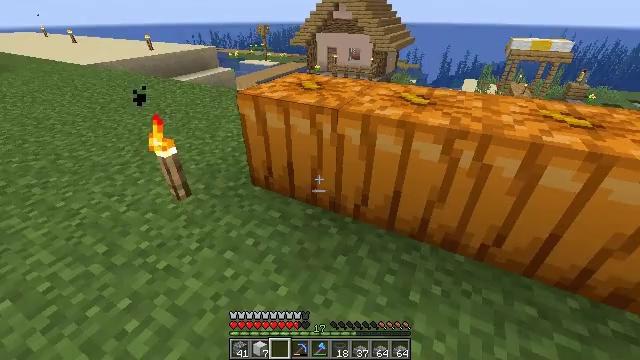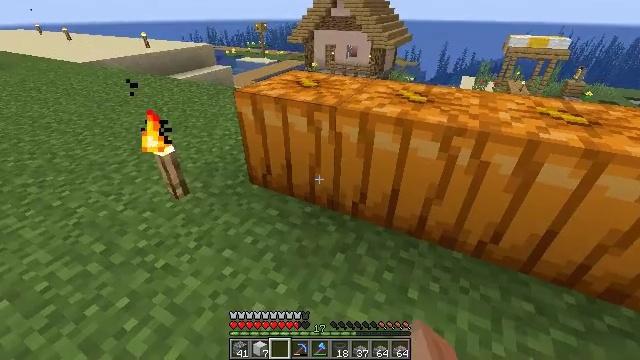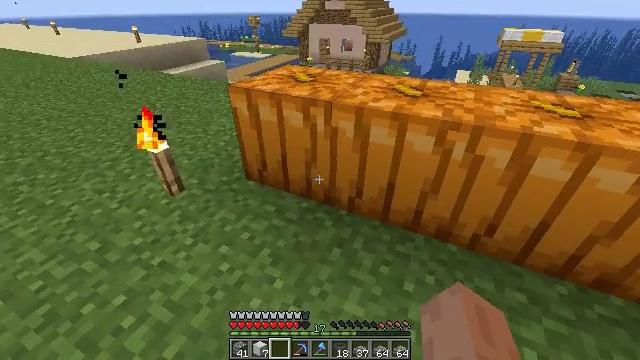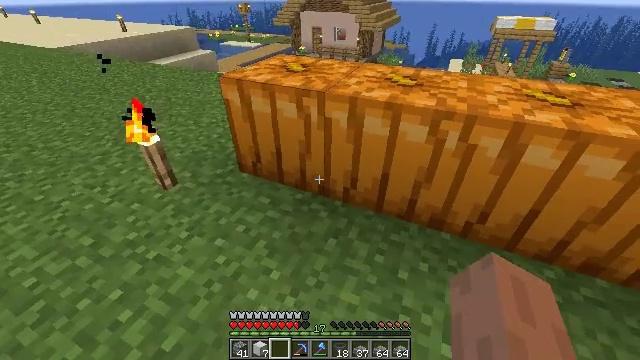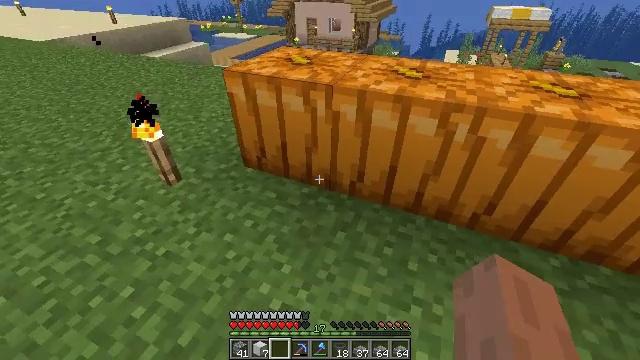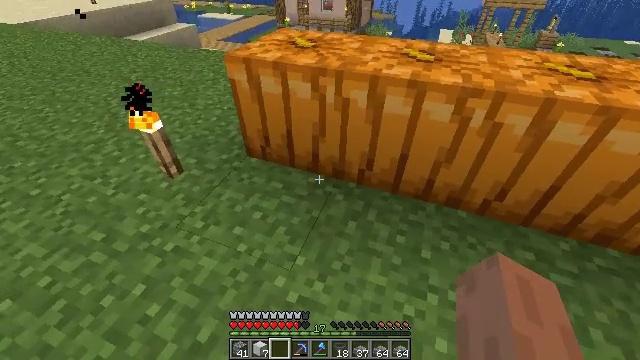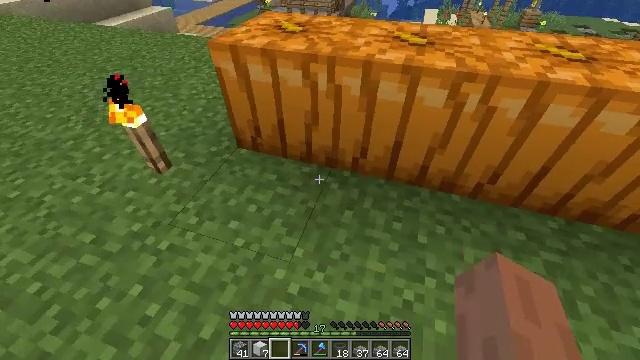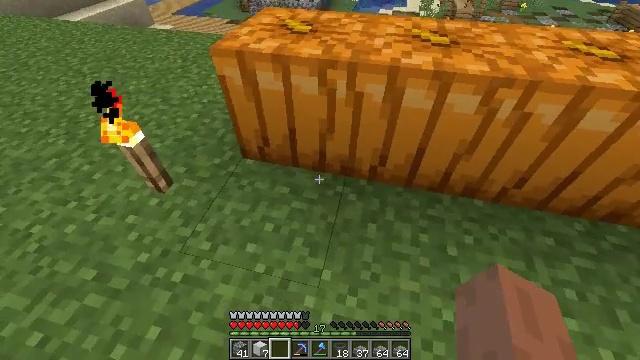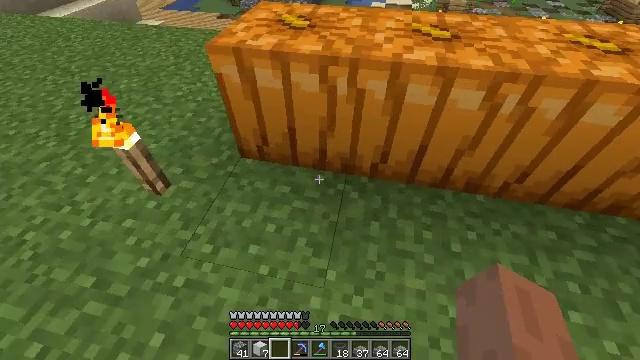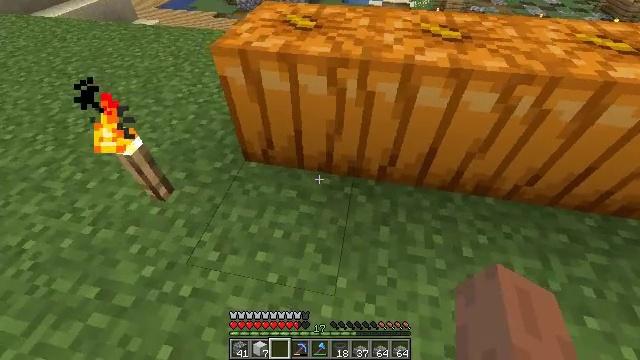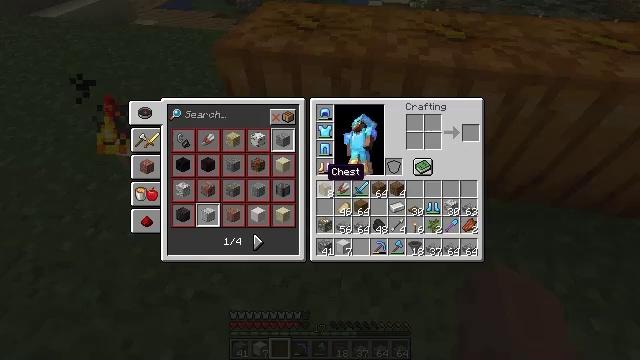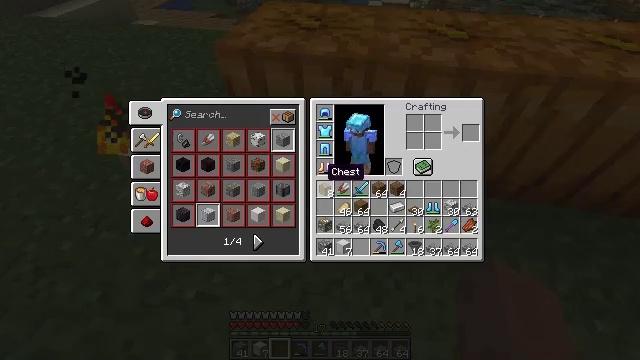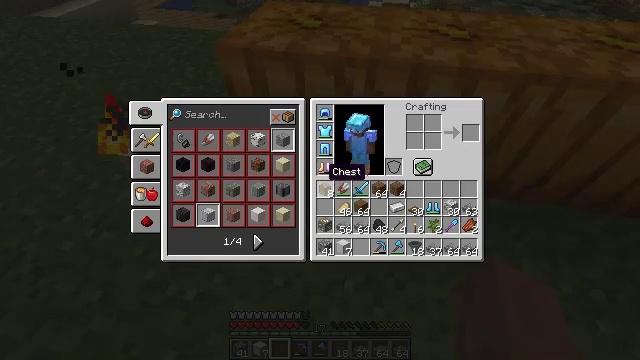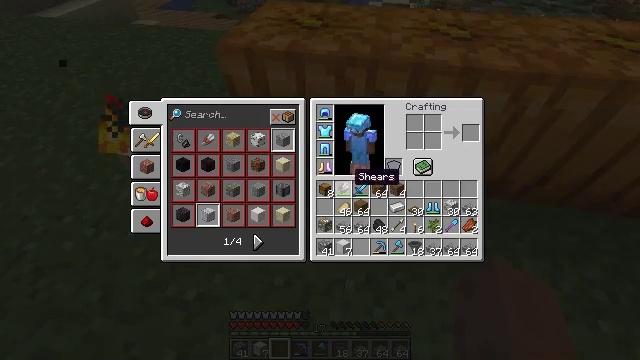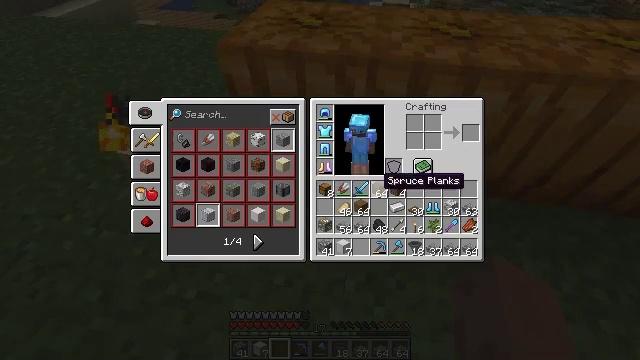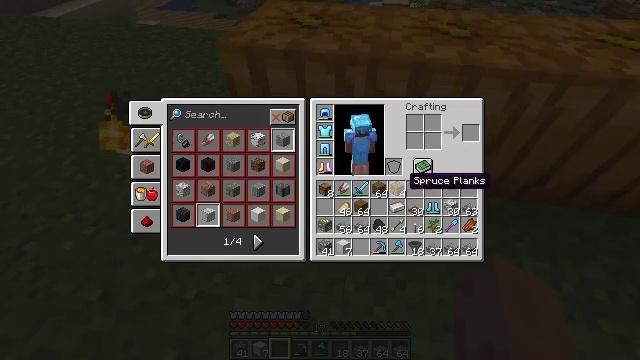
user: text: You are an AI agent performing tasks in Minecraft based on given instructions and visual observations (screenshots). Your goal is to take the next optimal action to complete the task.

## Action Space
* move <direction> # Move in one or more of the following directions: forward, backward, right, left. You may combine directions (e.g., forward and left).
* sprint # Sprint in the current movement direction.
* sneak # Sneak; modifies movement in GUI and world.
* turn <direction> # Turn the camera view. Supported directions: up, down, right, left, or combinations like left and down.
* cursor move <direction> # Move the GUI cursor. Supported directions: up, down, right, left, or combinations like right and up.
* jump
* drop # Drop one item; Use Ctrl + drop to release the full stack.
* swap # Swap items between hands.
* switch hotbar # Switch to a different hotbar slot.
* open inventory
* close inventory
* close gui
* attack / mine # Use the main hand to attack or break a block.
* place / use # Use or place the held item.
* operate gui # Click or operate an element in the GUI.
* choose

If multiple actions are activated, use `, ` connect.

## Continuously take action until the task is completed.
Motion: motion action
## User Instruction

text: Break the carved pumpkin to collect it.
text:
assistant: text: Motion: no_op
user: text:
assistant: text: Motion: turn right and down
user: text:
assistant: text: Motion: turn right and down
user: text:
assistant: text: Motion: move left, turn right and down
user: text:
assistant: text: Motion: move forward and move left, turn right and down
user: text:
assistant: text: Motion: move forward and move left, turn right and down
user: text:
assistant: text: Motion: move forward and move left, turn right and down
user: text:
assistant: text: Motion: turn right and down
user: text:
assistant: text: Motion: no_op
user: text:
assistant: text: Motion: open inventory
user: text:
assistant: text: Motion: open inventory
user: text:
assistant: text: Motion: open inventory
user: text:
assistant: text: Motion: cursor move right
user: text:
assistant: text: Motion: cursor move right
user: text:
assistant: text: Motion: cursor move right
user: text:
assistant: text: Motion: cursor move right
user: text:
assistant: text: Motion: no_op
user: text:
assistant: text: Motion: no_op
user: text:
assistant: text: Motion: cursor move left and down
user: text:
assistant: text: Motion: cursor move left and down
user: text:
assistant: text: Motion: cursor move left and down
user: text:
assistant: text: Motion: no_op
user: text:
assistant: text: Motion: cursor move right
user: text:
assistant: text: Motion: cursor move right
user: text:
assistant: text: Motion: cursor move right
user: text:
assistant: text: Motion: no_op
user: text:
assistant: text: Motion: cursor move right
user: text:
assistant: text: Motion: cursor move right
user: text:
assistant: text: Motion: no_op
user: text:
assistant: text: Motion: no_op